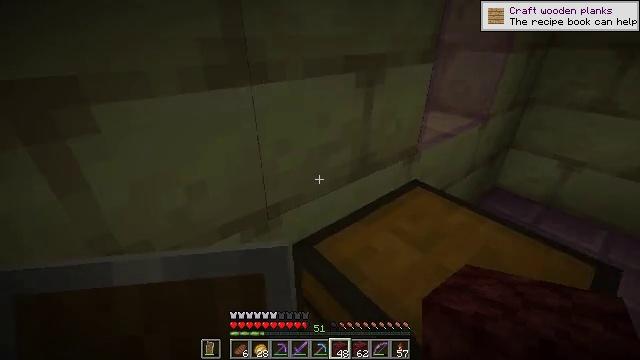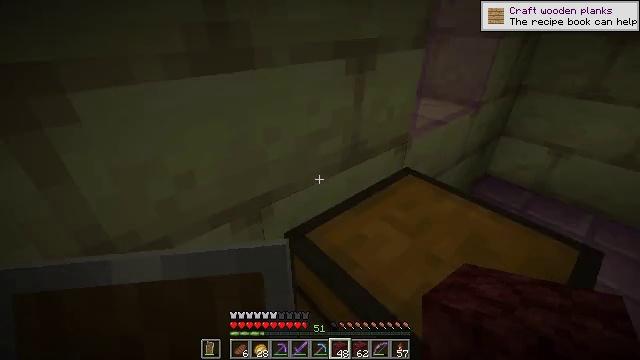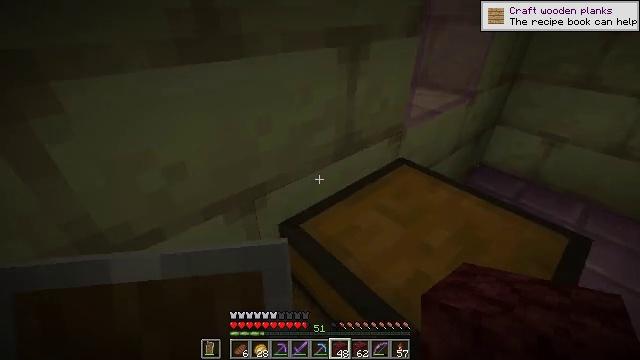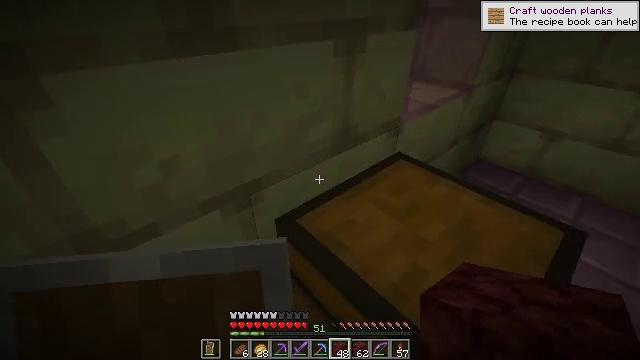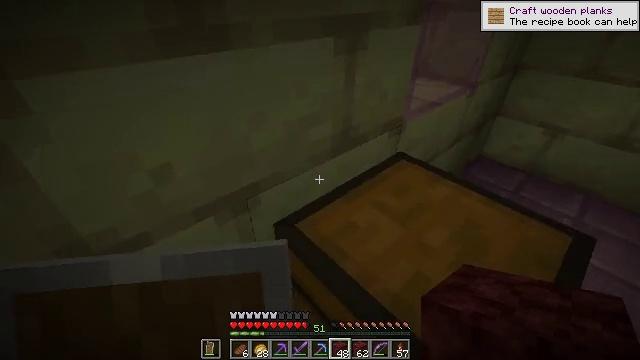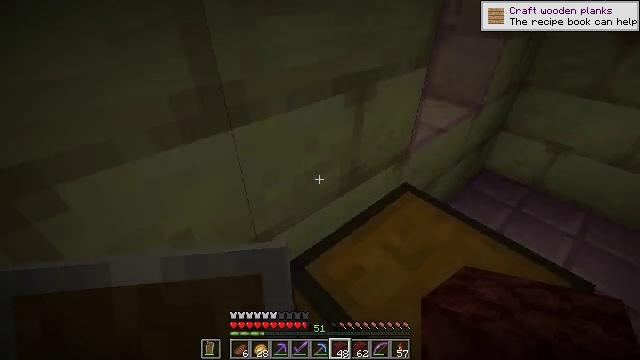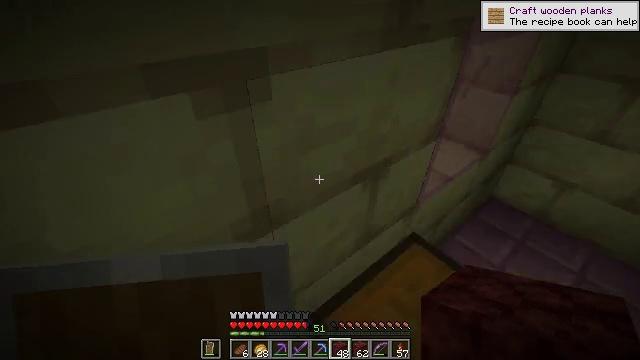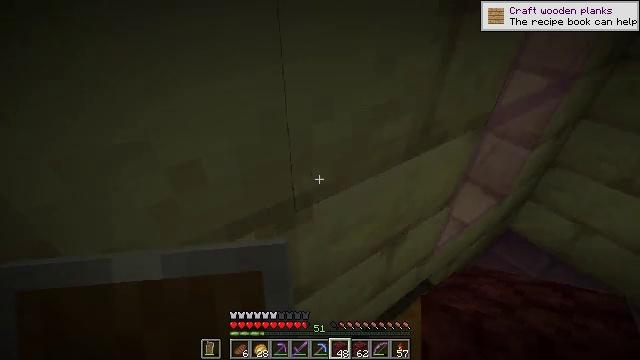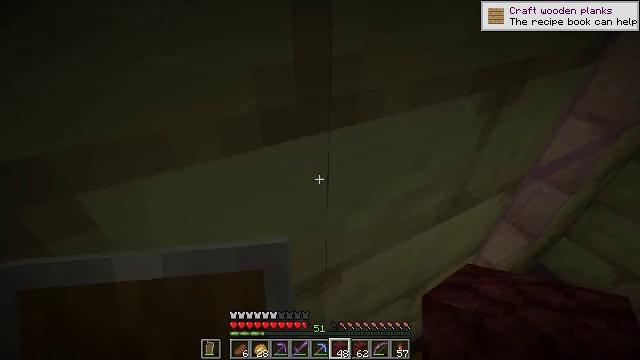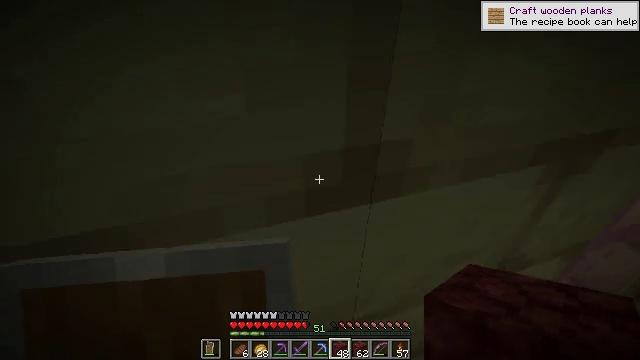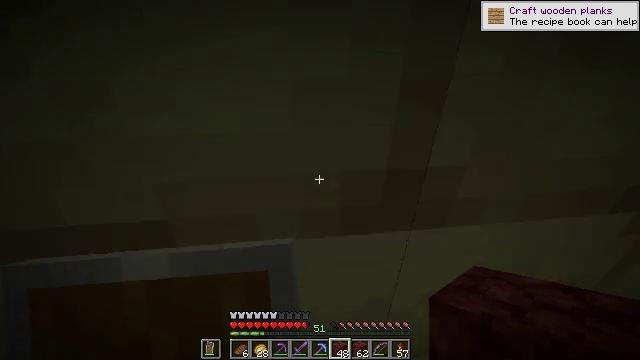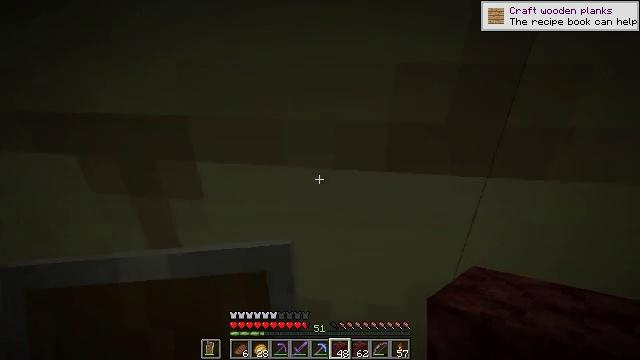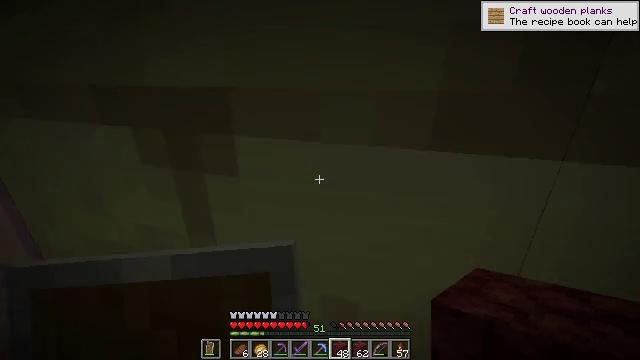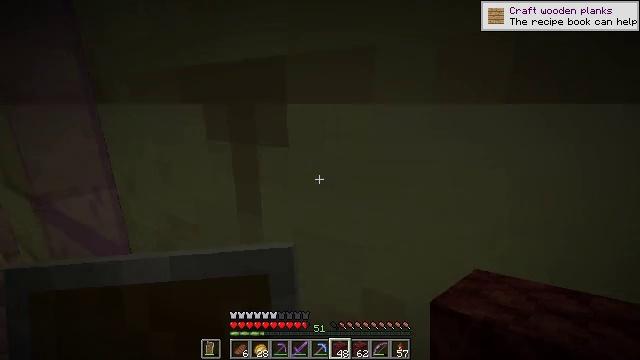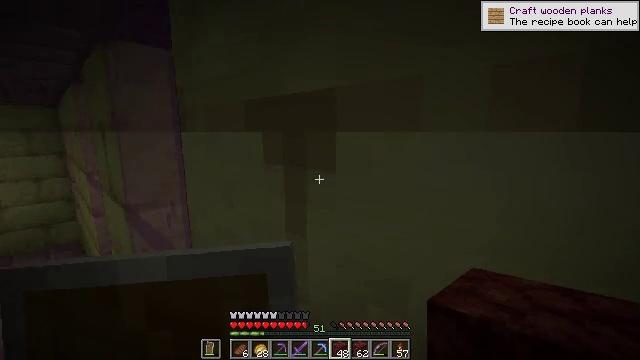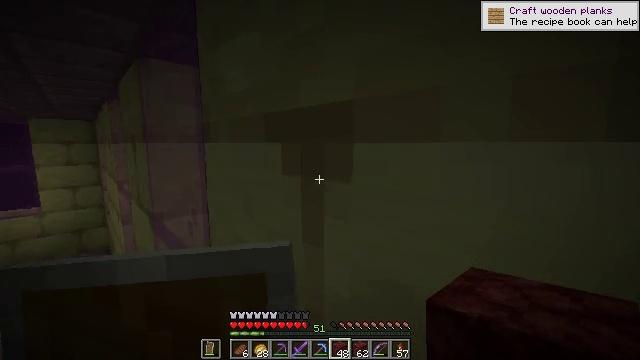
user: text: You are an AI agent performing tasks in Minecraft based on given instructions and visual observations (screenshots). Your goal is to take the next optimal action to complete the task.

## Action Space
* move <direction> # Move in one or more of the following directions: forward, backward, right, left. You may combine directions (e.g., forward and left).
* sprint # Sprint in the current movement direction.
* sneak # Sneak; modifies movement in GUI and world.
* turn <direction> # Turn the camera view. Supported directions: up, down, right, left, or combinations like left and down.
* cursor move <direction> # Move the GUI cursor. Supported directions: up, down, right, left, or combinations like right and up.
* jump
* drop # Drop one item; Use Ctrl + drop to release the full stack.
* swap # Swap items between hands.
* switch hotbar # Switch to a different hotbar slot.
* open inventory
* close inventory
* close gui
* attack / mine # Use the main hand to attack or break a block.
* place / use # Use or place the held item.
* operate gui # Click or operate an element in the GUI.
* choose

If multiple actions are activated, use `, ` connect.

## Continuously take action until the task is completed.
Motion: motion action
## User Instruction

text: Attack the end stone bricks to collect them.
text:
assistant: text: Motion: turn right and down
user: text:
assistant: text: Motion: turn down
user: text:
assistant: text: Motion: turn down
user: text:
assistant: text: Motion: move forward, turn down
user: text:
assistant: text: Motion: move forward, turn down, jump
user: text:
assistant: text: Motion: move forward, turn left, jump
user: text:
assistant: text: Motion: move forward, turn left, jump
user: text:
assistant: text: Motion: move forward, turn left, jump
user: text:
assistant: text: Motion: turn left and up
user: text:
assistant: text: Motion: turn left and up
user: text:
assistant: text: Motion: turn left and up
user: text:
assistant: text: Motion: turn left and up
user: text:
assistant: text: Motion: turn left and up
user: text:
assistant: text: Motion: turn left and up
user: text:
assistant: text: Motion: turn left and up
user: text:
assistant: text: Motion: no_op
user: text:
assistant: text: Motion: no_op
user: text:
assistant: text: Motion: no_op
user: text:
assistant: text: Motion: no_op
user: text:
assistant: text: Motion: no_op
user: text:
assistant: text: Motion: no_op
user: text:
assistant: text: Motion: no_op
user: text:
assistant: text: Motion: no_op
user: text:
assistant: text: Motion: turn down
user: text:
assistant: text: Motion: turn right
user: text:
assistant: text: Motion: turn right and down
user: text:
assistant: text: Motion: no_op
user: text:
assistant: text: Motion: no_op
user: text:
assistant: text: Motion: no_op
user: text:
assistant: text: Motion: turn right